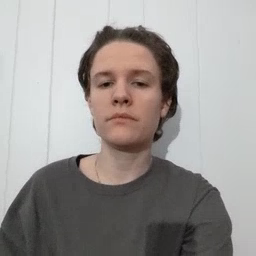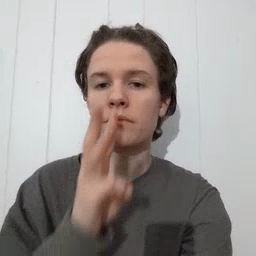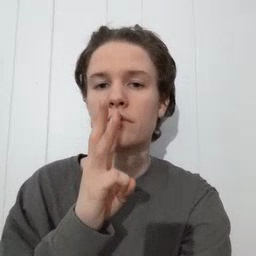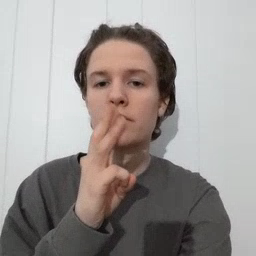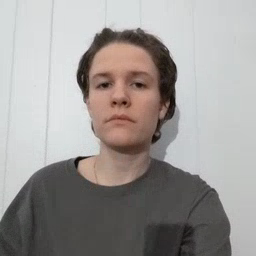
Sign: water